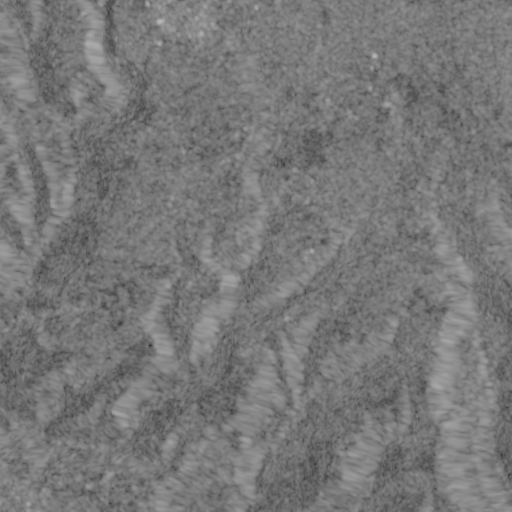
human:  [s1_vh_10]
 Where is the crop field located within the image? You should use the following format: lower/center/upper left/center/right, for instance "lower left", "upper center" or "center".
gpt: The crop field is located in the upper left of the image.
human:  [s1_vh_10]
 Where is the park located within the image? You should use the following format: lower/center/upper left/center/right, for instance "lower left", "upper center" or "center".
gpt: The park is located in the upper center of the image.
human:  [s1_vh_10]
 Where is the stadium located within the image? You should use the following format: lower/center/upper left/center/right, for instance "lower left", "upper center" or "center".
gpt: The stadium is located in the upper center of the image.
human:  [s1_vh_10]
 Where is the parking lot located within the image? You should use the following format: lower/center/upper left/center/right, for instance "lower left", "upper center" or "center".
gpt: There is no parking lot in the image.

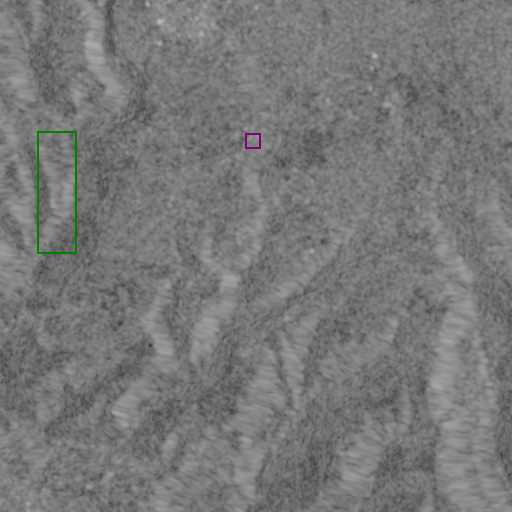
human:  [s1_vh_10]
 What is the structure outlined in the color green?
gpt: The structure outlined in green is a crop field.
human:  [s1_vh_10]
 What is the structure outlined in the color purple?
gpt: The structure outlined in purple is a park.
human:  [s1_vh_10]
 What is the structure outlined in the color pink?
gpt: There is no pink outline.